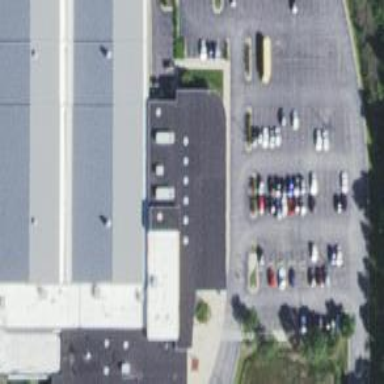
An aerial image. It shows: Commercial building hosting fitness center with amenities for tennis and racquet sports.